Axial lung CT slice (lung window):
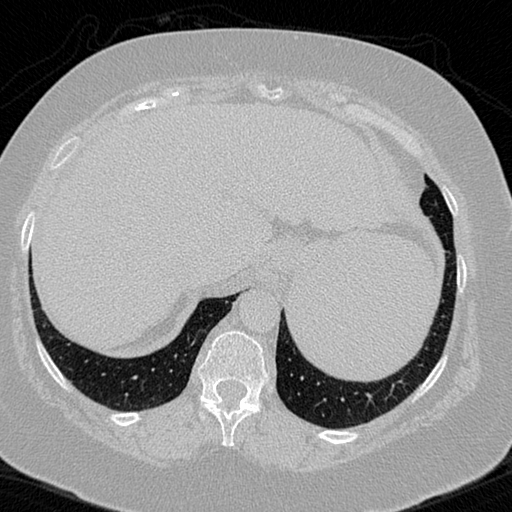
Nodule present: no